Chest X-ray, PA view. Patient: 62 years old, sex M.
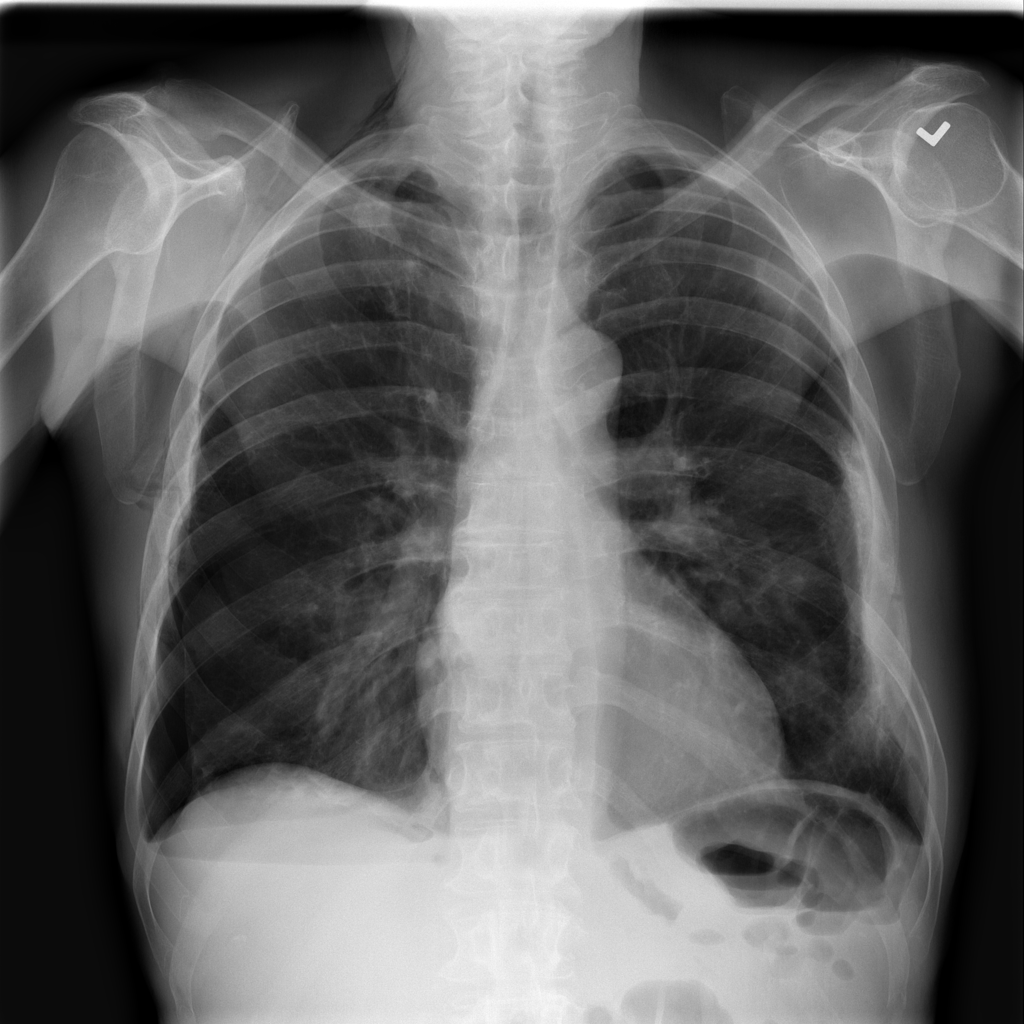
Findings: Pneumothorax